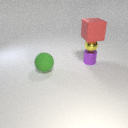
small yellow metal sphere below large red rubber cube